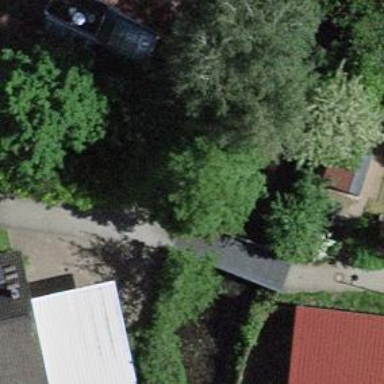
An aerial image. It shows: Path on bridge.